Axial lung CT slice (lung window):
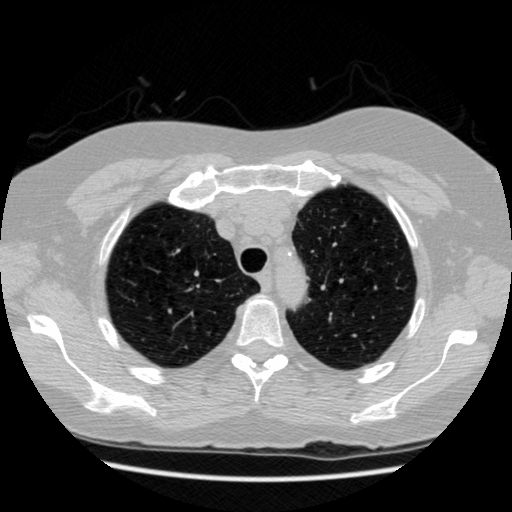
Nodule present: no